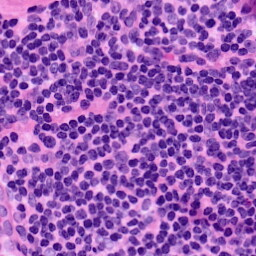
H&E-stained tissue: LymphNode